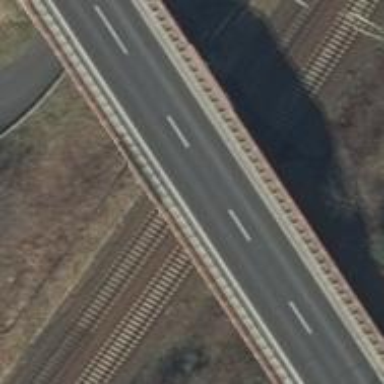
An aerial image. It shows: Man-made bridge.